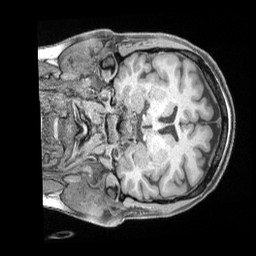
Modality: T1w
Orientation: coronal
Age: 37
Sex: female
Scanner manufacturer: siemens
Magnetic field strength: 3 T
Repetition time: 2 s
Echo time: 0.00211 s